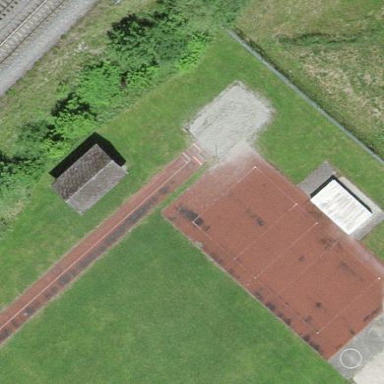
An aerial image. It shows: Volleyball pitch for leisure sports activities.